Interaction volume radius: 5 \u00c5
Interaction volume height: 45 \u00c5
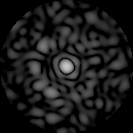
Disorder parameter: 0.8353